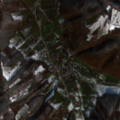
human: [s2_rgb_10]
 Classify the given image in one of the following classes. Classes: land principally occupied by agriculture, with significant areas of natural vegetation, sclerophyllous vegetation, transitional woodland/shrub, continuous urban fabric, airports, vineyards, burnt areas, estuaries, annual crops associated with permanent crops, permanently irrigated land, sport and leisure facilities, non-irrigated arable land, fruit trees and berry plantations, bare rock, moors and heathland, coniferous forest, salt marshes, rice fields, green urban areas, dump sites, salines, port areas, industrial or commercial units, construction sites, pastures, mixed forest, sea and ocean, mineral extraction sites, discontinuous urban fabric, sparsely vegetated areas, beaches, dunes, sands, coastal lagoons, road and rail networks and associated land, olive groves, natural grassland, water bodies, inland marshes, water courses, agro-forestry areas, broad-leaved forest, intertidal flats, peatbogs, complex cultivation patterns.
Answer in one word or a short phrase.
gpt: complex cultivation patterns, land principally occupied by agriculture, with significant areas of natural vegetation, broad-leaved forest